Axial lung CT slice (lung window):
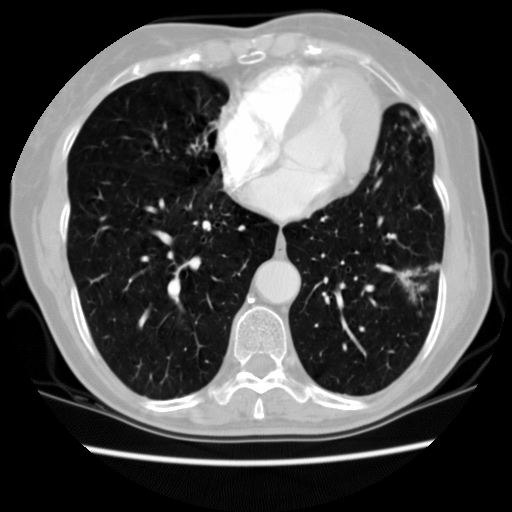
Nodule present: no